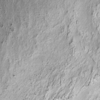
Label: not_dusty